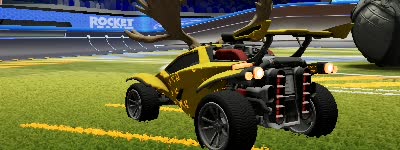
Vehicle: octane